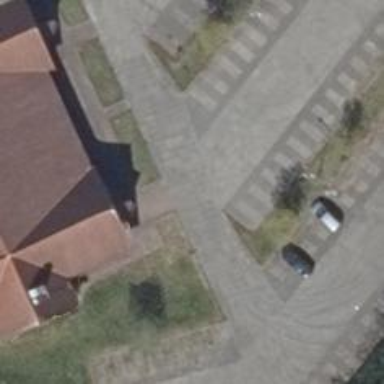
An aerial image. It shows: Road serving as parking aisle.